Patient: sex M, age 51
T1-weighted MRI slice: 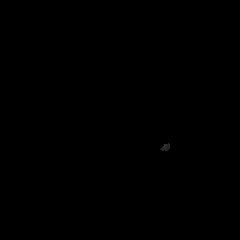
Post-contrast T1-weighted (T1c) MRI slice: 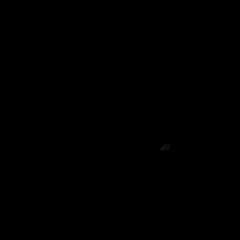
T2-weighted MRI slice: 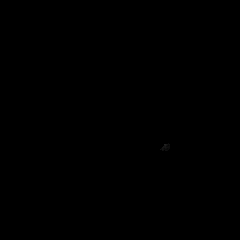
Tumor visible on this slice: no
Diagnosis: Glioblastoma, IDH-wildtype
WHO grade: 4